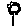
Label: flower